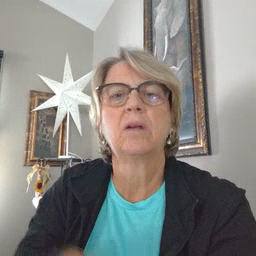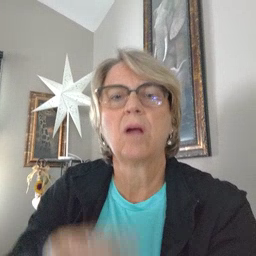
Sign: not